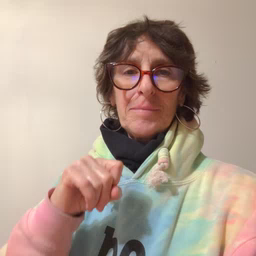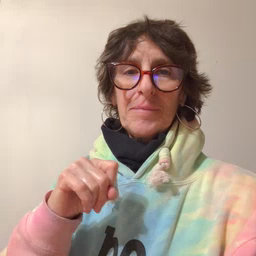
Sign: cow